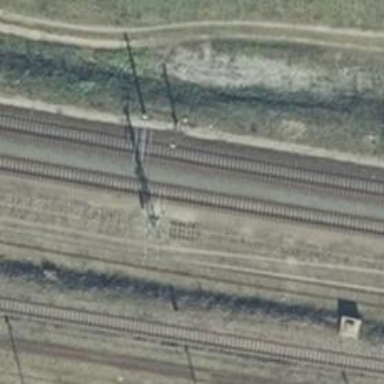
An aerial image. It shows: Railway signal.